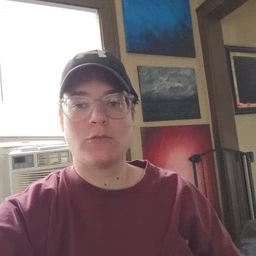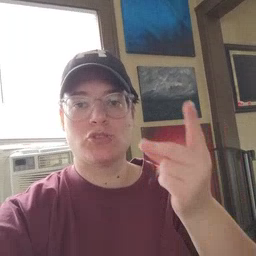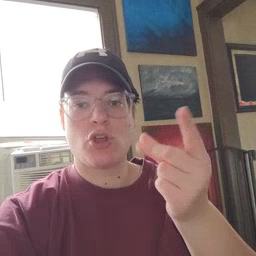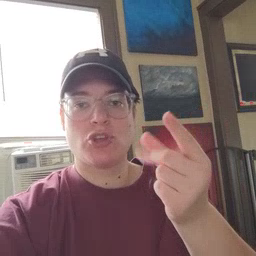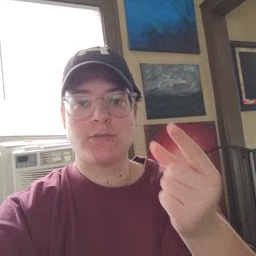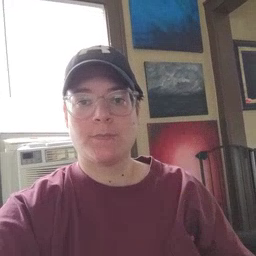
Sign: dog